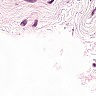
Metastatic tissue present: no